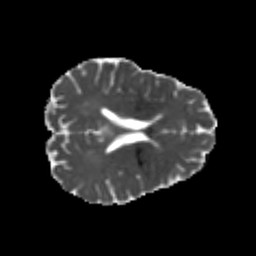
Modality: MD
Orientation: axial
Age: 25
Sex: male
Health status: healthy
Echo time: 0.074 s